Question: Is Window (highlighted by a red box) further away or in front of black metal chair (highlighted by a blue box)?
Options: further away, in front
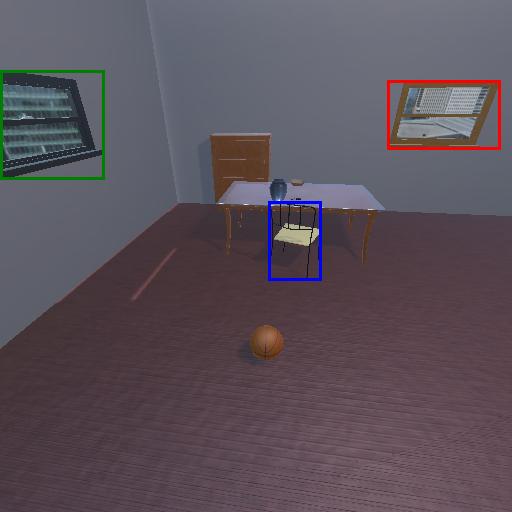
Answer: further away